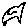
Label: fish